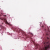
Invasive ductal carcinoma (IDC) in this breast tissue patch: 0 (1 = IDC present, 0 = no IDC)